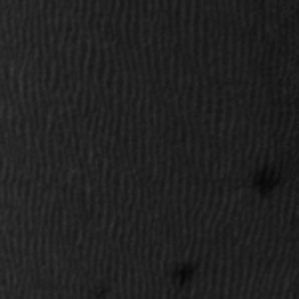
Label: frost